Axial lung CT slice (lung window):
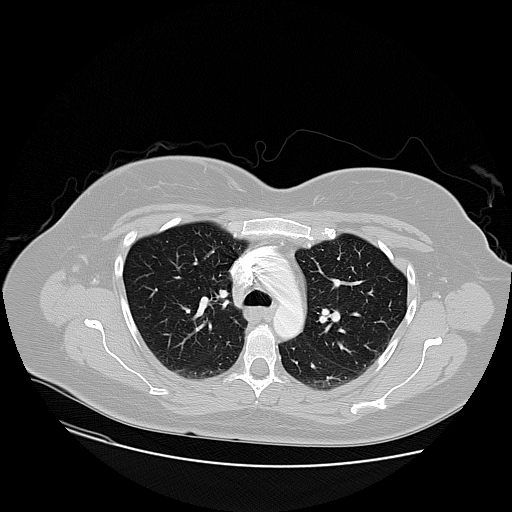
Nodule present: no